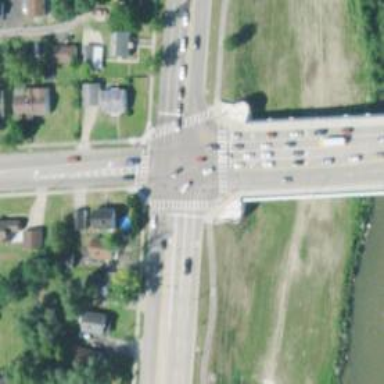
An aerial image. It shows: Crossing on cycleway.